Question: I want to determine the X value that has the highest pick in the histogram.
The code to print the histogram:
'''
fig=sns.displot(data=df, x='degrees', hue="TYPE", kind="kde", height=6, aspect=2)
plt.xticks(np.arange(10, 20, step=0.5))
plt.xlim(10, 20)
plt.grid(axis="x")
'''
Histogram and value wanted (in fact, I would like all 4):

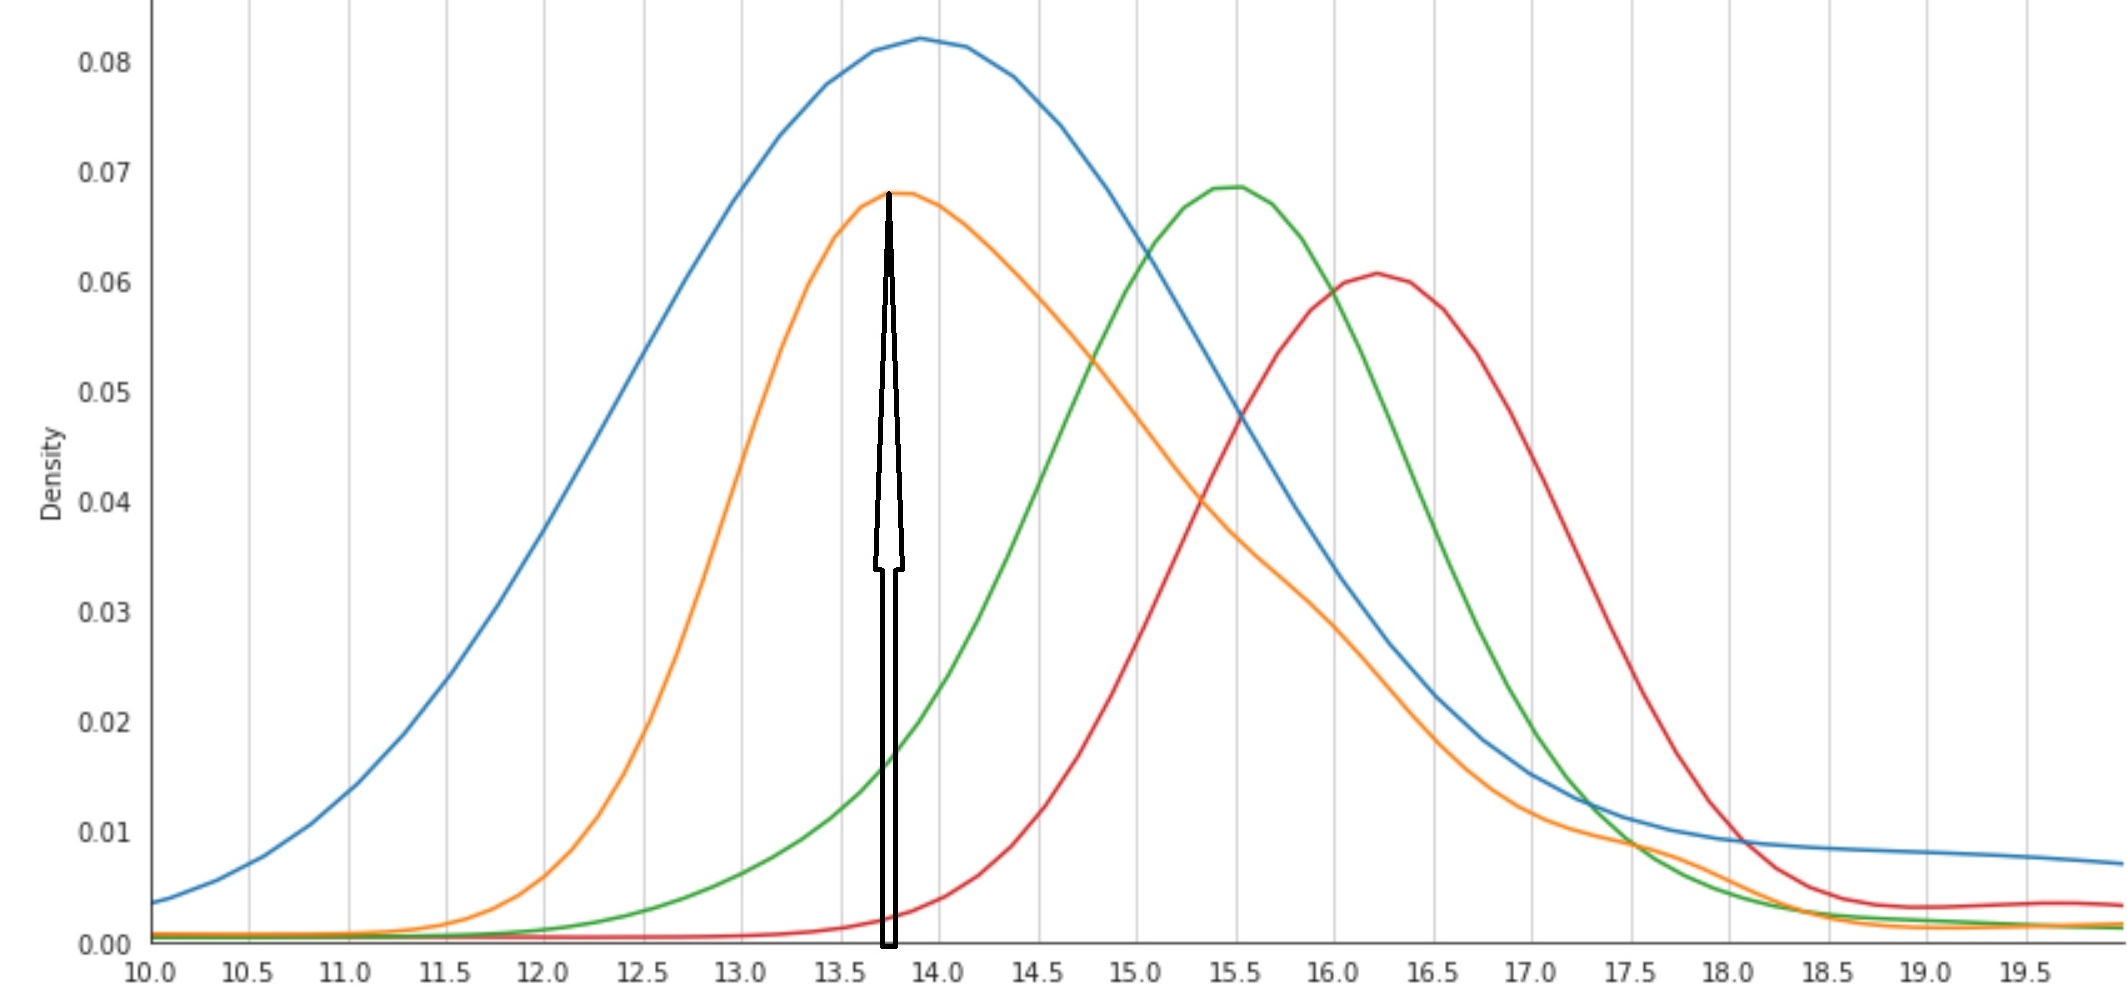
Answer: You will need to retrieve the underlying x and y data for your lines using 'matplotlib' methods.
If you are using 'displot', as in your excerpt, then here is a solution on a toy dataset with two groups that both prints the 'x' value and plots a vertical line for that value. The 'x' value is obtained by first finding the largest 'y' value and then using the index of that value to locate the 'x' value.
'''
import matplotlib.pyplot as plt
import numpy as np
import pandas as pd
from seaborn import displot
np.random.RandomState(42)
d1 = pd.DataFrame({'x': np.random.normal(3, 0.2, 100), 'type': 'd1'})
d2 = pd.DataFrame({'x': np.random.normal(3.3, 0.3, 100), 'type': 'd2'})
df = pd.concat([d1,d2], axis=0, ignore_index=True)
my_kde = displot(data=df, x='x', hue='type', kind='kde')
axes = my_kde.axes.flatten()
for i, ax in enumerate(axes):
max_xs = []
for line in ax.lines:
max_x = line.get_xdata()[np.argmax(line.get_ydata())]
print(max_x)
max_xs.append(max_x)
for max_x in max_xs:
ax.axvline(max_x, ls='--', color='black')
# 3.283798164938401
# 3.0426118489704757
'''
<URL>
If you decide to use 'kdeplot', then the syntax is slightly different:
'''
import matplotlib.pyplot as plt
import numpy as np
import pandas as pd
from seaborn import kdeplot
np.random.RandomState(42)
d1 = pd.DataFrame({'x': np.random.normal(3, 0.2, 100), 'type': 'd1'})
d2 = pd.DataFrame({'x': np.random.normal(3.3, 0.3, 100), 'type': 'd2'})
df = pd.concat([d1,d2], axis=0, ignore_index=True)
fig, ax = plt.subplots()
my_kde = kdeplot(data=df, x='x', hue='type', ax=ax)
lines = my_kde.get_lines()
for line in lines:
x, y = line.get_data()
print(x[np.argmax(y)])
ax.axvline(x[np.argmax(y)], ls='--', color='black')
# 3.371128998664264
# 2.944974720030946
'''
<URL>